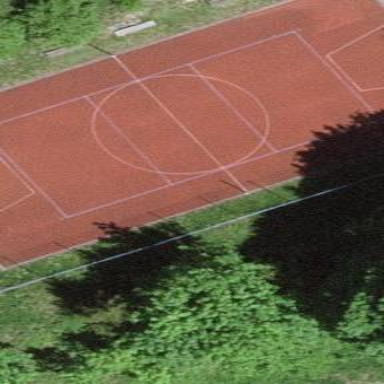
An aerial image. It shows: Tennis court with fence surrounding it. The court is located in leisure land pitch.